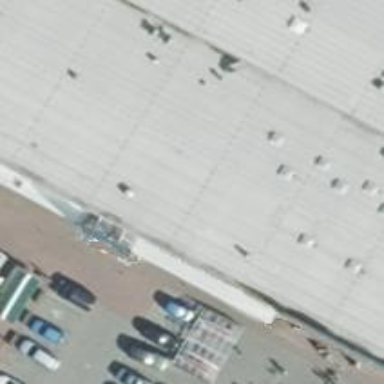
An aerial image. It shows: Supermarket.